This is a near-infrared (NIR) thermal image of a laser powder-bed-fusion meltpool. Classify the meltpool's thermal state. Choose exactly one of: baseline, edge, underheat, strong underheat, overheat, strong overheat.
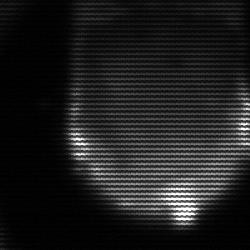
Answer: edge